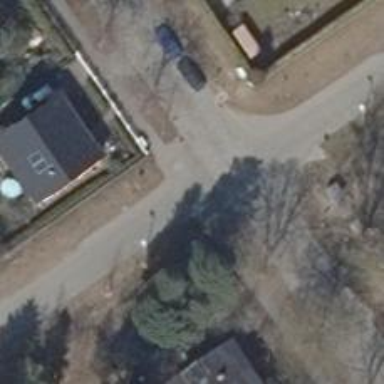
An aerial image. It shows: Unmarked road crossing.